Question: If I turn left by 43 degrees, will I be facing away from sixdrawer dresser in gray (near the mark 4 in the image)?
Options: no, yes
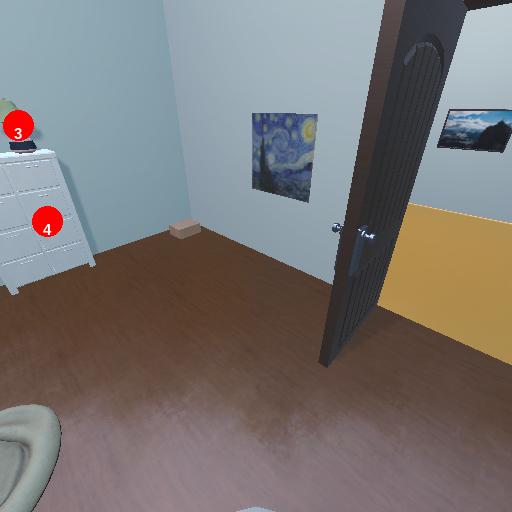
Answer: no